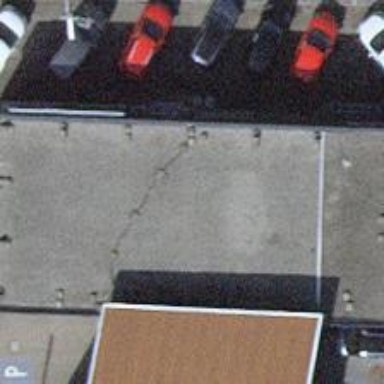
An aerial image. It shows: Car shop.